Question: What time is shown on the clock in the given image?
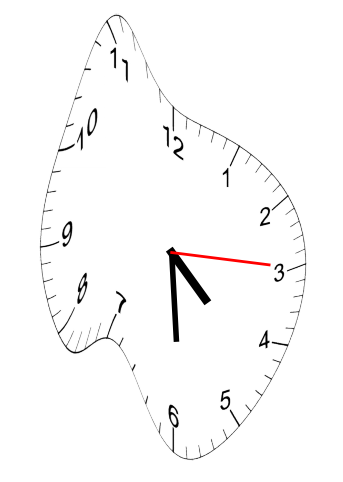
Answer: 04:29:15